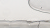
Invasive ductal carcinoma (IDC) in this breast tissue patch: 0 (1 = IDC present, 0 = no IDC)